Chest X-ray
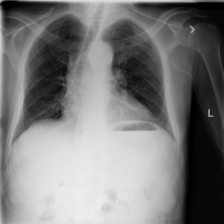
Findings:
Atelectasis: negative
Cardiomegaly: negative
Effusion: negative
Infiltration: negative
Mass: negative
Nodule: negative
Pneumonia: negative
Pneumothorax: negative
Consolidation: negative
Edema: negative
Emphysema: negative
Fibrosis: negative
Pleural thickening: negative
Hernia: negative